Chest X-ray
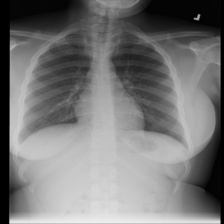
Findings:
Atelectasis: negative
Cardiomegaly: negative
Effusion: negative
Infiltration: negative
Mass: negative
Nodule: negative
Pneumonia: negative
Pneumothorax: negative
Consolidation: negative
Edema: negative
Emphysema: negative
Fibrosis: negative
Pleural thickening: negative
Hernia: negative